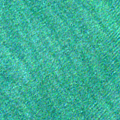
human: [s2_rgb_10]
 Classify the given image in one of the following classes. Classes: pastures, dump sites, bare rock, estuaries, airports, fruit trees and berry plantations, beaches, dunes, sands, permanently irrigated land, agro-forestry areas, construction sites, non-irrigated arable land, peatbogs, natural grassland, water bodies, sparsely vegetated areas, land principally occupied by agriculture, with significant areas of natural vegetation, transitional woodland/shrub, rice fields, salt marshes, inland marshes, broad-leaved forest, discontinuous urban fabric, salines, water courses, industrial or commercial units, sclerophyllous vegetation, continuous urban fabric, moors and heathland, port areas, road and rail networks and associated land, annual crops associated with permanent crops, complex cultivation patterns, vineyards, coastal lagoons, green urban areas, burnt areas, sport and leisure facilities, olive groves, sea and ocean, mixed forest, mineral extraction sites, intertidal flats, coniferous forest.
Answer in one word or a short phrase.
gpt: sea and ocean